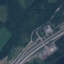
Label: Highway